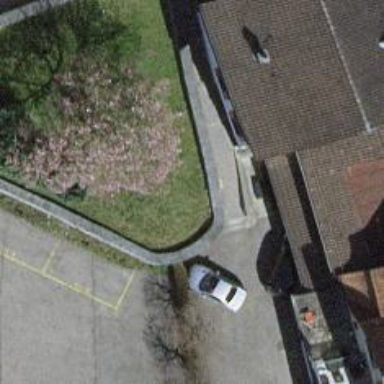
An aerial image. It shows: Steps with paved surface.